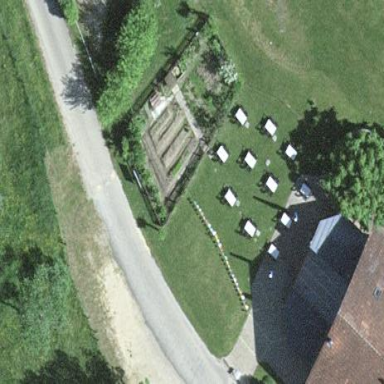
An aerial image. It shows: Wooden fence surrounding garden area.